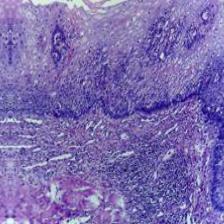
Diagnosis: Normal